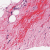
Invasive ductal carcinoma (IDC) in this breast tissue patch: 0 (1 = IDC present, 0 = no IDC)